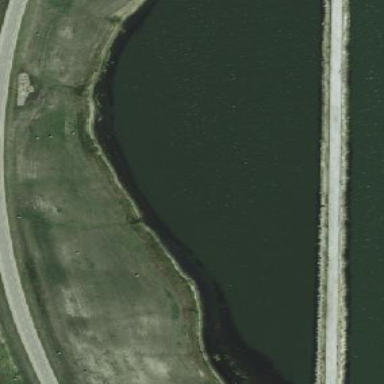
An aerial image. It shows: Lake with natural water.